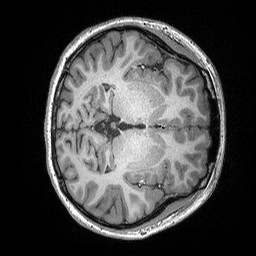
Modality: T1w
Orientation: axial
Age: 19
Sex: female